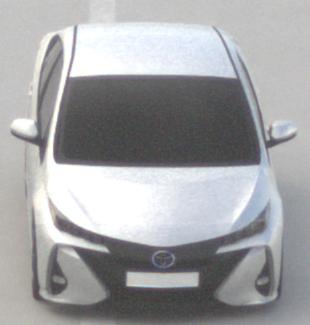
Make: Toyota
Model: Prius 1.8 Plug-In Hybrid
Detailed model: Prius (XW5) Plug-In
Model produced from: 2019/07
Model produced until: 2020/07
Doors: 5
Color: white
Road condition: dry road
Daytime: morning or afternoon
Contrast: low contrast